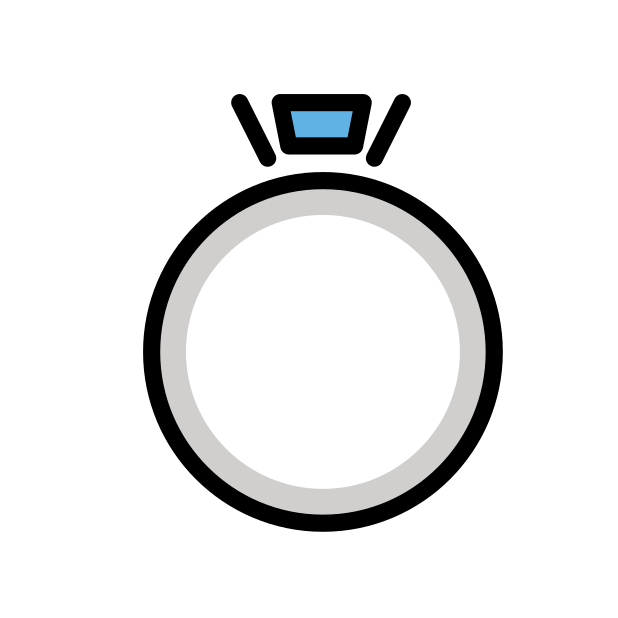
Emoji: 💍
Name: ring
Unicode: 0x1f48d